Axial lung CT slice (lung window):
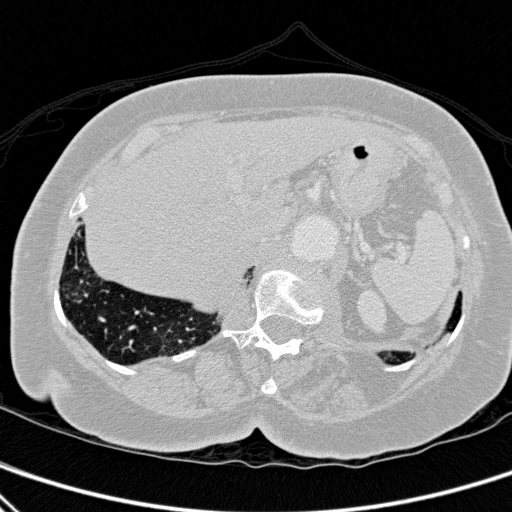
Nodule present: no